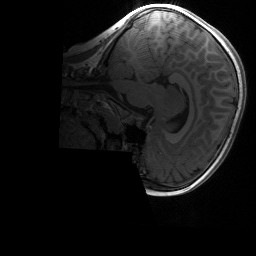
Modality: T1w
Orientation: sagittal
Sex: female
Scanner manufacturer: siemens
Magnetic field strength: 3 T
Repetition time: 1.9 s
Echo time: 0.00243 s